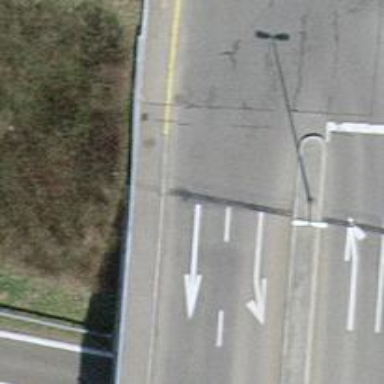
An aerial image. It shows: Secondary road with asphalt surface.